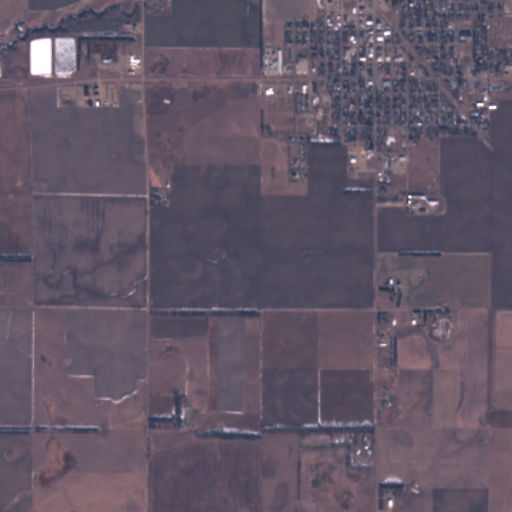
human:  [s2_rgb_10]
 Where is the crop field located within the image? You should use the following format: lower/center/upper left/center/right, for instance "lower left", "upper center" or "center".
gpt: The crop field is located in the upper left of the image.
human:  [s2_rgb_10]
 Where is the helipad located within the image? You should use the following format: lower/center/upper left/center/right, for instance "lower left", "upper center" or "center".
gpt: The helipad is located in the upper right of the image.
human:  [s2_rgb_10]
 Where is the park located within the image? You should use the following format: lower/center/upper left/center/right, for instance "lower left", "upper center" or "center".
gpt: The park is located in the upper center of the image.
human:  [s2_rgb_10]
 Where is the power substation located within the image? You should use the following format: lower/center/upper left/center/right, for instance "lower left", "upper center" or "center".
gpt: The power substation is located in the upper right of the image.
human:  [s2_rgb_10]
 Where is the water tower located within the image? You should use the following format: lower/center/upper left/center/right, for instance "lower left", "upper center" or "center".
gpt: The water tower is located in the upper right of the image.
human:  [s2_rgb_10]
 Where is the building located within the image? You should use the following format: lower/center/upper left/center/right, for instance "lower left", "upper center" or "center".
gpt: The building is located in the upper of the image.
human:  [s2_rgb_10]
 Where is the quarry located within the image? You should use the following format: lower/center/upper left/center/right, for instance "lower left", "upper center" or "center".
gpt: There is no quarry in the image.